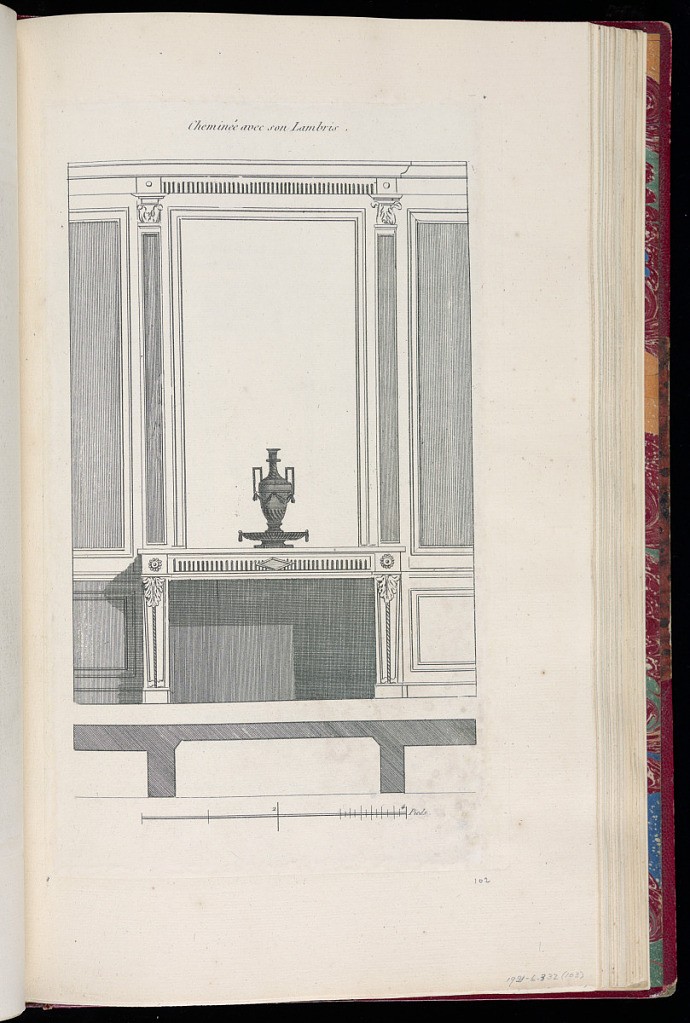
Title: Cheminée avec son Lambris
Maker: Richard de Lalonde, French, active 1780–96
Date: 1780-1789
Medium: Etching on off-white laid paper
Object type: Print
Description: Elevation of a fireplace with paneling around it and a vase set atop the mantle. The plate is not signed or numbered.